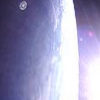
Label: sunburn